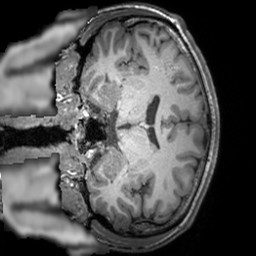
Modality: T1w
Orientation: coronal
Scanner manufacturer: siemens
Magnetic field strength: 3 T
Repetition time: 1.9 s
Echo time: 0.00293 s